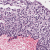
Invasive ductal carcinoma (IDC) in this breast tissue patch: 0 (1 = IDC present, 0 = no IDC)